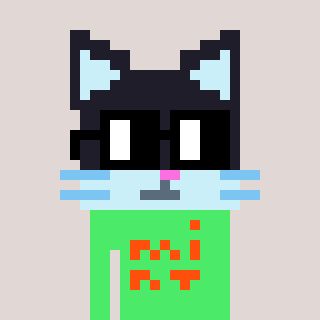
a pixel art character with square black glasses, a cat-shaped head and a teal-colored body on a warm background